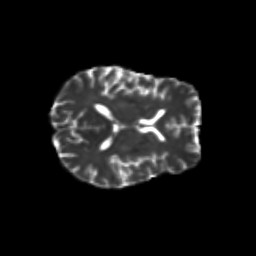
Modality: T2w
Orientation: axial
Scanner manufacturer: siemens
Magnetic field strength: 3 T
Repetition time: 9.2 s
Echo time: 0.084 s